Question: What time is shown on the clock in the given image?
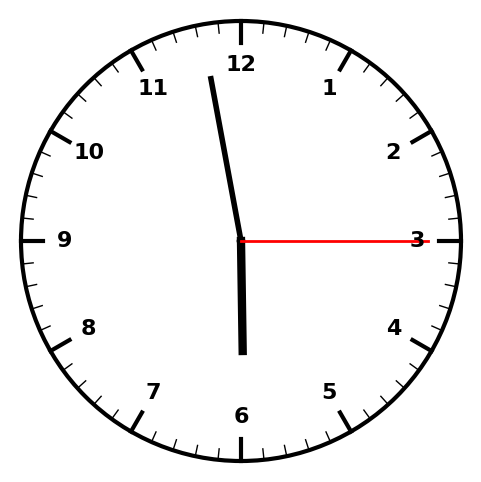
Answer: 05:58:15